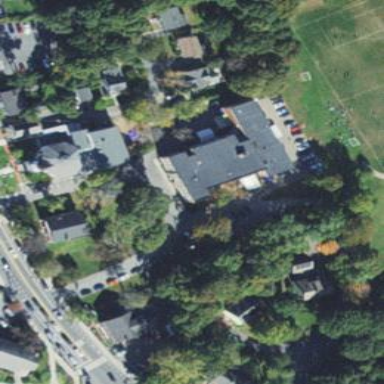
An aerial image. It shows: School.